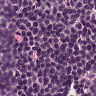
Metastatic tissue present: no